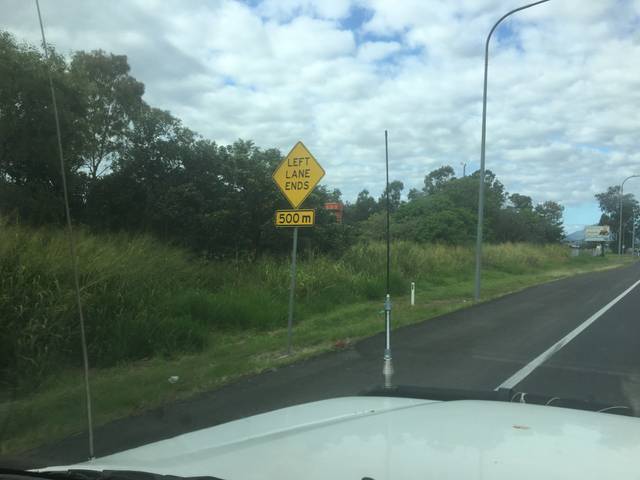
Region: Australia
Coordinates: -16.96, 145.747